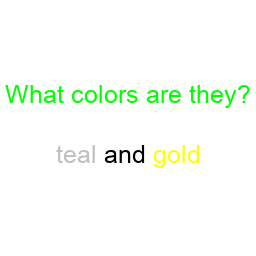
Color: silver, yellow
Color name shown: teal, gold
Background color: white
Question text color: lime